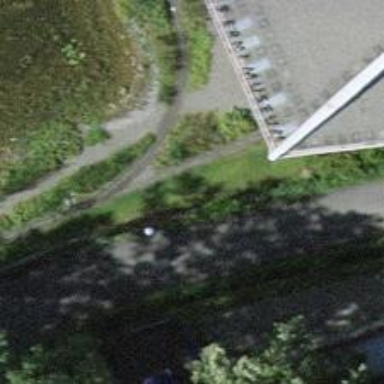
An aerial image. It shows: Miniature railway spur service.